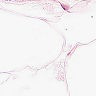
Metastatic tissue present: no